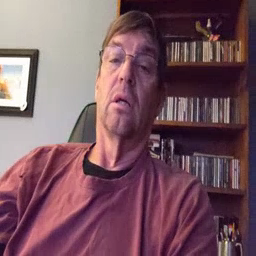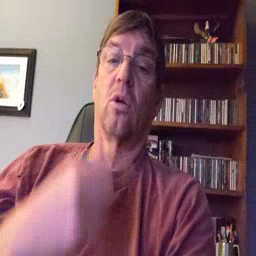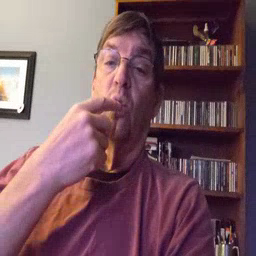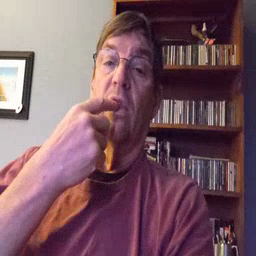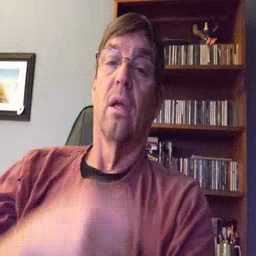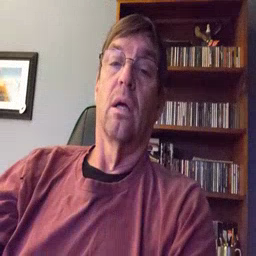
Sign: tooth